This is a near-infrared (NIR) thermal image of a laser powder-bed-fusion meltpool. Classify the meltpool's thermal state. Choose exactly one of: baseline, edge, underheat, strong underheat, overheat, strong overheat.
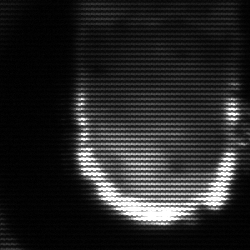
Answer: baseline